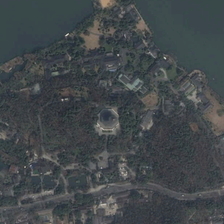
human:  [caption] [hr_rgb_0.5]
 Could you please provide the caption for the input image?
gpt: many green trees and some buildings are in a resort near a river .

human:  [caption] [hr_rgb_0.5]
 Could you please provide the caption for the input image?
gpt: many green trees and some buildings are in a resort near a river .

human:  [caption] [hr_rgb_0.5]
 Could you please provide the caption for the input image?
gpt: many green trees and some buildings are in a resort near a river .

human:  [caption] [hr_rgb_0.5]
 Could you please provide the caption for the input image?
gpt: many green trees and some buildings are in a resort near a river .

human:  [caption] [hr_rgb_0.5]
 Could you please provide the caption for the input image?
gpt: many green trees and some buildings are in a resort near a river .